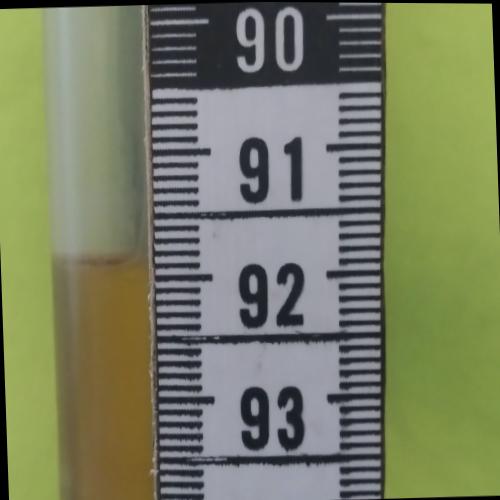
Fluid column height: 91.8 cm